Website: bh-photo
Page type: payment
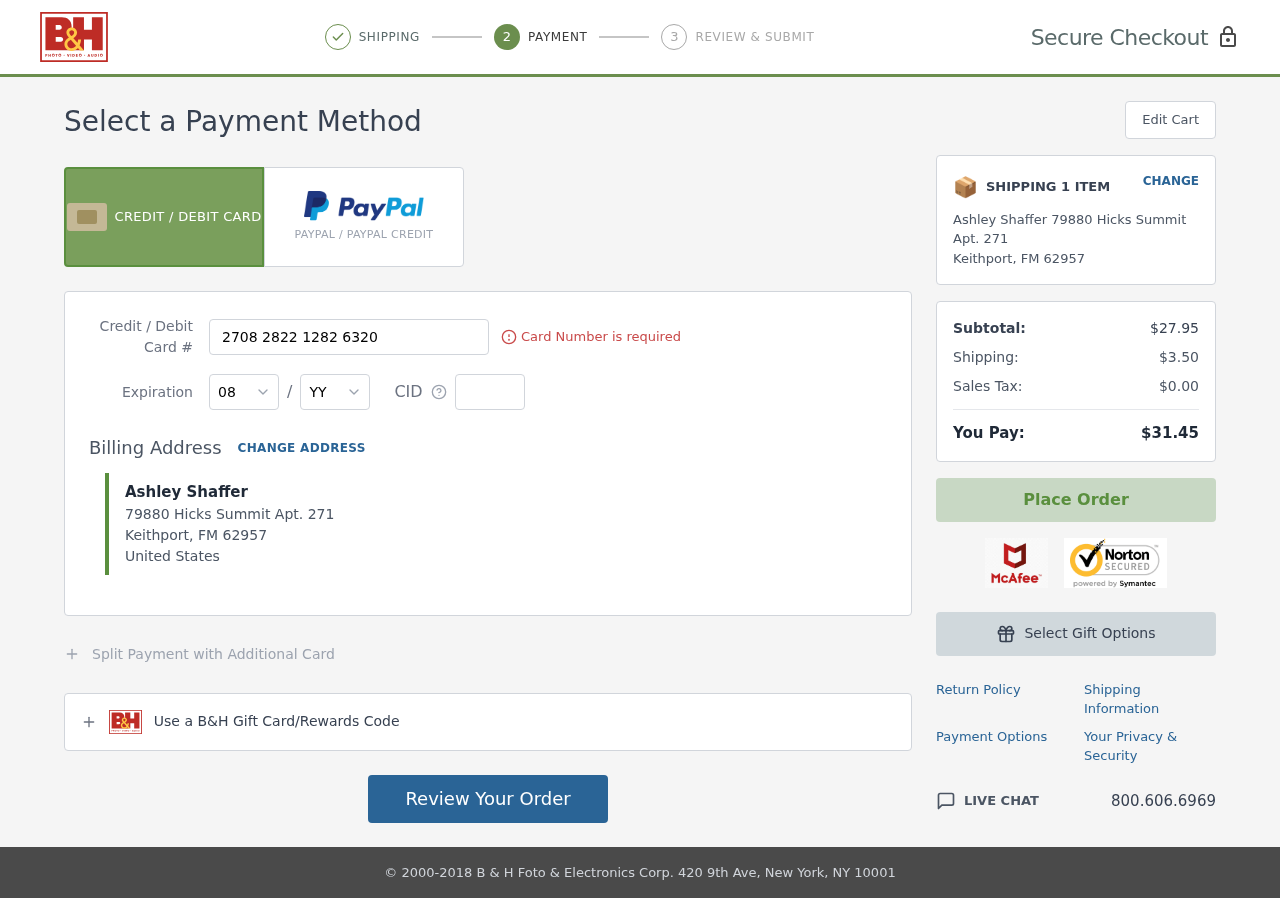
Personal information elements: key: PII_CARD_CVV
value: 365
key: PII_CARD_EXPIRY_MONTH
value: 08
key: PII_CARD_EXPIRY_YEAR
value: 27
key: PII_CARD_NUMBER
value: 2708 2822 1282 6320
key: PII_CITY
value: Keithport
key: PII_COUNTRY
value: United States
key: PII_FULLNAME
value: Ashley Shaffer
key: PII_POSTCODE
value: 62957
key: PII_STATE_ABBR
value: FM
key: PII_STREET
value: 79880 Hicks Summit Apt. 271
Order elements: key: ORDER_NUM_ITEMS
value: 1
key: ORDER_SUBTOTAL
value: $27.95
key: ORDER_SHIPPING_COST
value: $3.50
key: ORDER_TAX
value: $0.00
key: ORDER_TOTAL
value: $31.45